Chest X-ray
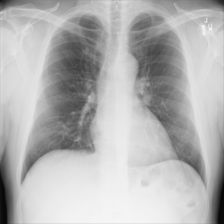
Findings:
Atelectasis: negative
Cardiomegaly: negative
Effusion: negative
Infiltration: negative
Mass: negative
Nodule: negative
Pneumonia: negative
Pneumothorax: negative
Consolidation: negative
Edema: negative
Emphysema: negative
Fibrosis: negative
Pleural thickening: negative
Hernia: negative